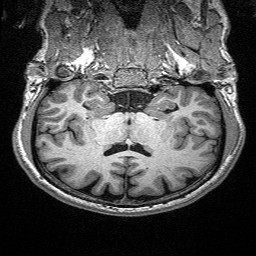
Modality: T1w
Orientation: sagittal
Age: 28
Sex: male
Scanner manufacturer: siemens
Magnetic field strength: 3 T
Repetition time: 2.4 s
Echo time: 0.03 s